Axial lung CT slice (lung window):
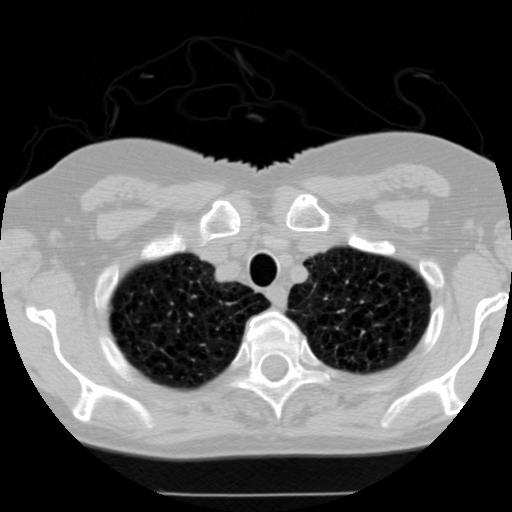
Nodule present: no